Field crop: tomato
Growth stage: 2
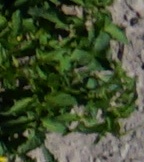
Species: tomato